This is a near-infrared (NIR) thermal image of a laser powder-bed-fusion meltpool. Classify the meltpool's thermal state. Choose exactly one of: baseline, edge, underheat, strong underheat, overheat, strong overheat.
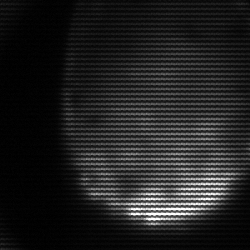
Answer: edge